高一 · 度量几何学
一条直线 $l$ 与 $x$ 轴相交, 其向上的方向与 $y$ 轴正方向所成的角为 $\alpha\left(0^{\circ}<\alpha<90^{\circ}\right)$, 则其倾斜角为 $(\quad)$
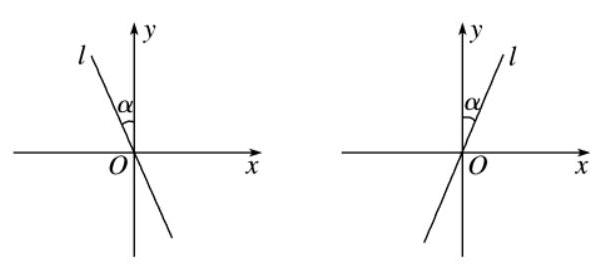
A. $\alpha$
B. $180^{\circ}-\alpha$
C. $180^{\circ}-\alpha$ 或 $90^{\circ}-\alpha$
D. $90^{\circ}+\alpha$ 或 $90^{\circ}-\alpha$
答案: D
解析: 如图所示, 当 $l$ 方向向上的部分在 $y$ 轴左侧时, 倾斜角为 $90^{\circ}+\alpha$; 当 $l$ 方向向上的部分在 $y$ 轴右侧时,倾斜角为 $90^{\circ}-\alpha$. 故选 D.